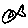
Label: fish